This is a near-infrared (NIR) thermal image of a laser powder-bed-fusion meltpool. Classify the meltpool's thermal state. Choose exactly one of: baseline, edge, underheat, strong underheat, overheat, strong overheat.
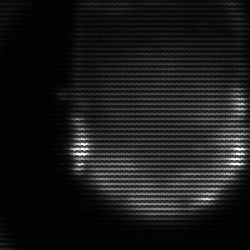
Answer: edge